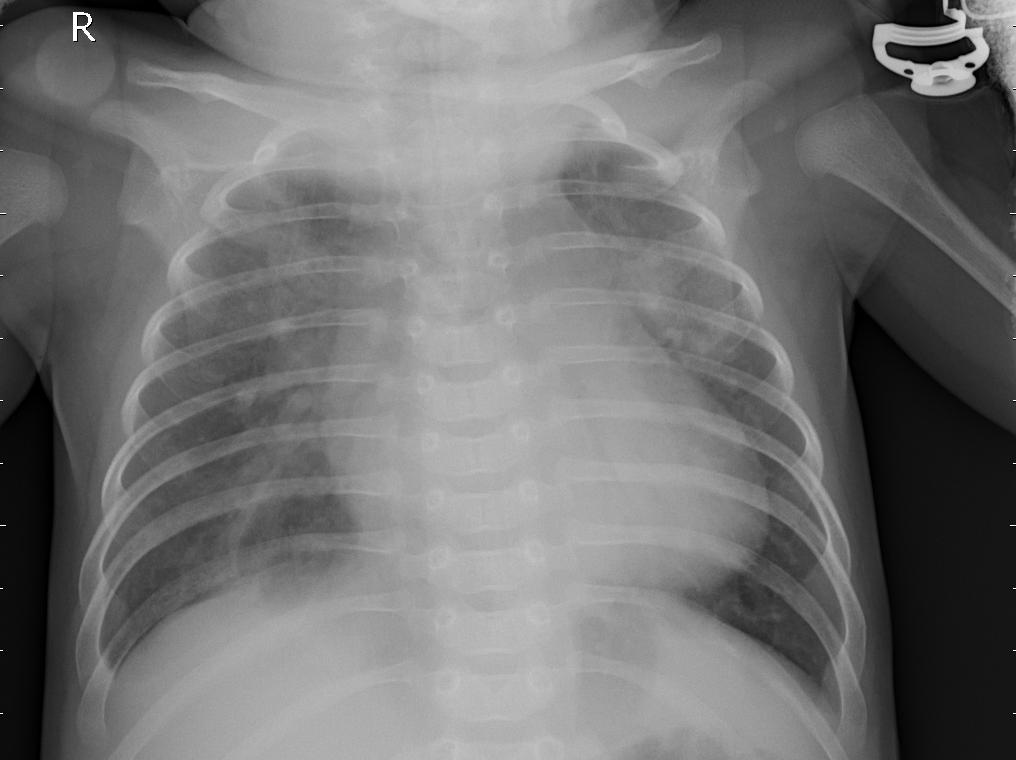
Diagnosis: PNEUMONIA